Brain MRI, t2w sequence, axial 2D slice.
Patient: age 30, sex M, weight 78 kg, height 1.78 m
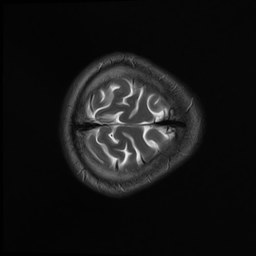